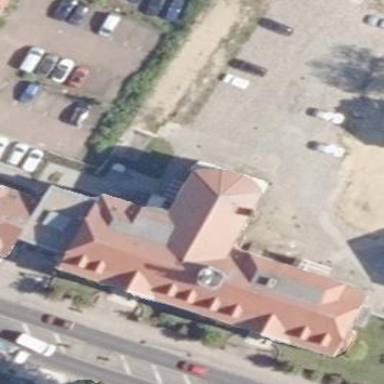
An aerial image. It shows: Building with gabled roof.